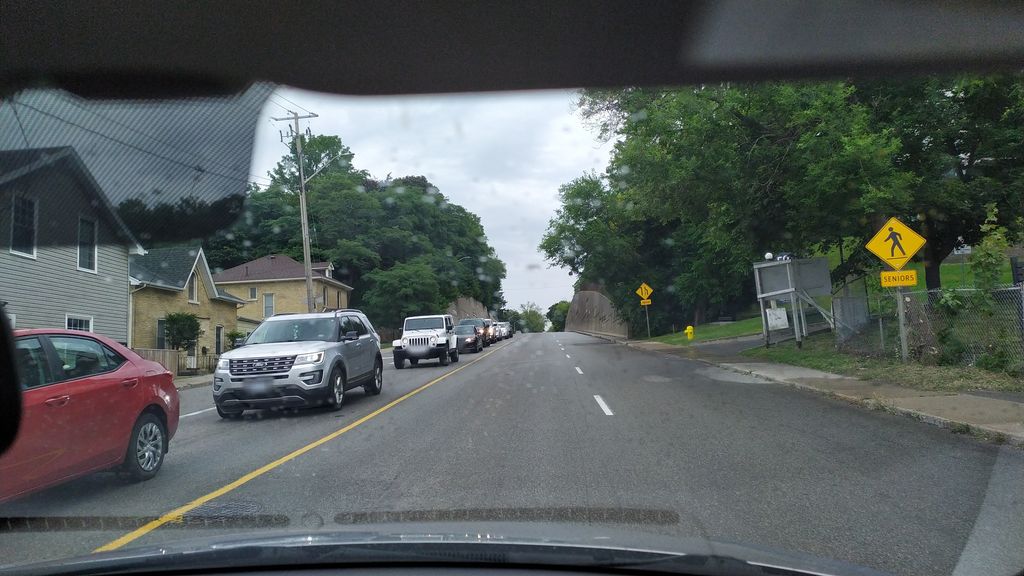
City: kitchener-waterloo